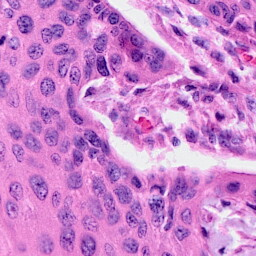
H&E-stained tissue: Cervix